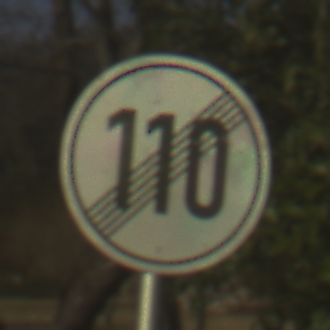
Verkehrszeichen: EndeGeschwindigkeit110
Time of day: SunriseSunset
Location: Outdoor (Nature)
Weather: Clear
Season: NotSpecified
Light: Natural